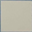
Piece: xx